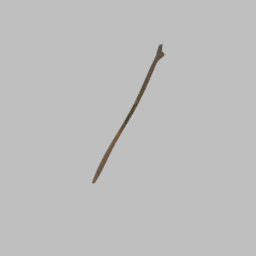
Label: nature